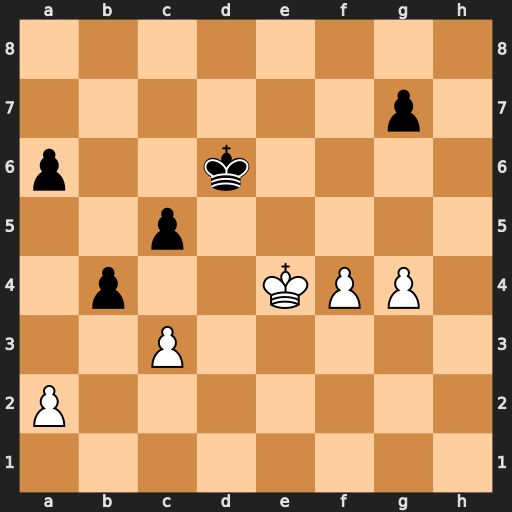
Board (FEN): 8/6p1/p2k4/2p5/1p2KPP1/2P5/P7/8
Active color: w
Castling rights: -
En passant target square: -
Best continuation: cxb4 cxb4 Kd4 b3 axb3